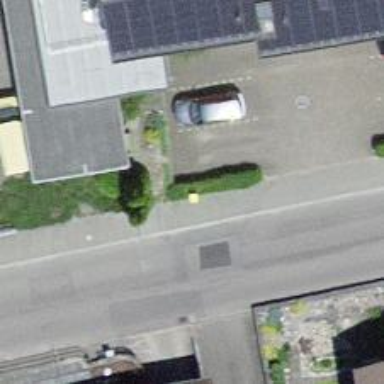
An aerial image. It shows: Post box is visible.